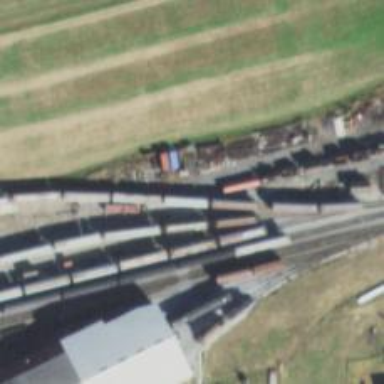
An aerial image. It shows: Preserved railway siding with rail tracks.